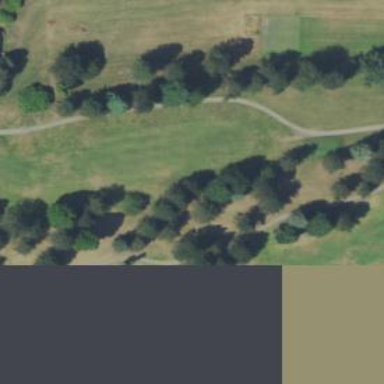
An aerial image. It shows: View of golf hole.